Aerial crown-view tile of a tropical tree (Barro Colorado Island, Panama), acquired 20250317:
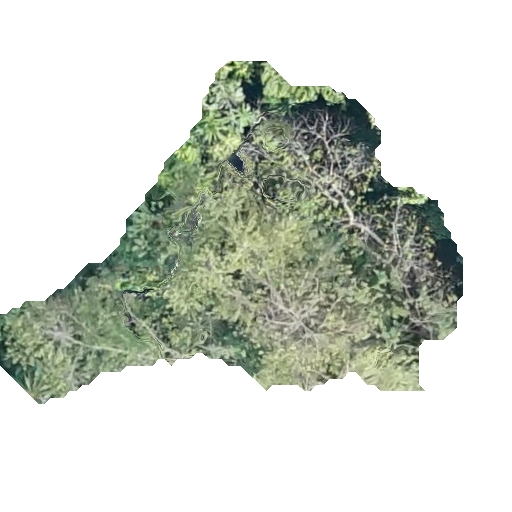
Species: Guazuma ulmifolia
GBIF accepted scientific name: Guazuma ulmifolia
Crown area: 136.258 m²